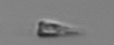
Label: Calciopappus